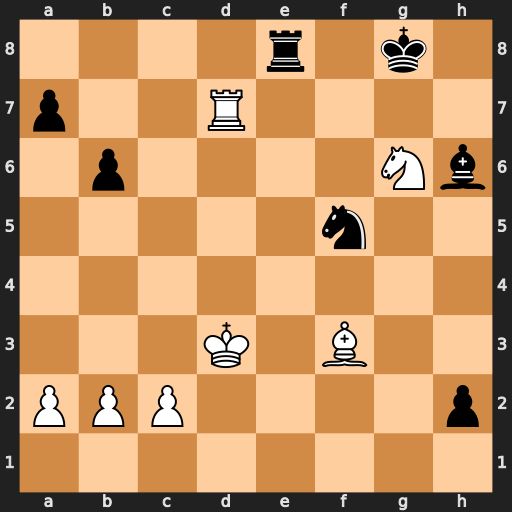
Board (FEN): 4r1k1/p2R4/1p4Nb/5n2/8/3K1B2/PPP4p/8
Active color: w
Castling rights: -
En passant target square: -
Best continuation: Bd5+ Re6 Bxe6#